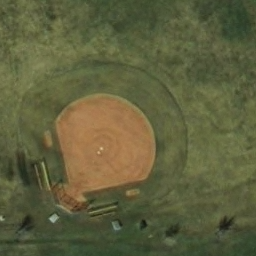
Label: baseballdiamond